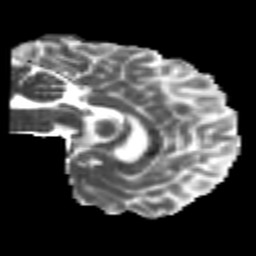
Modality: MD
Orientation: sagittal
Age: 20
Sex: male
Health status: healthy
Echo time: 0.074 s